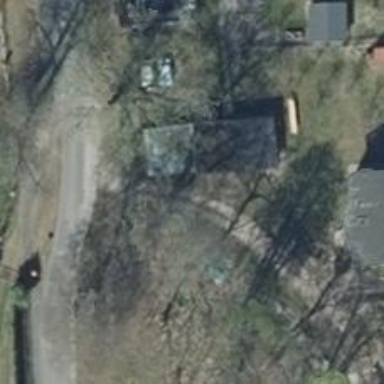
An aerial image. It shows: Driveway leading to service road.